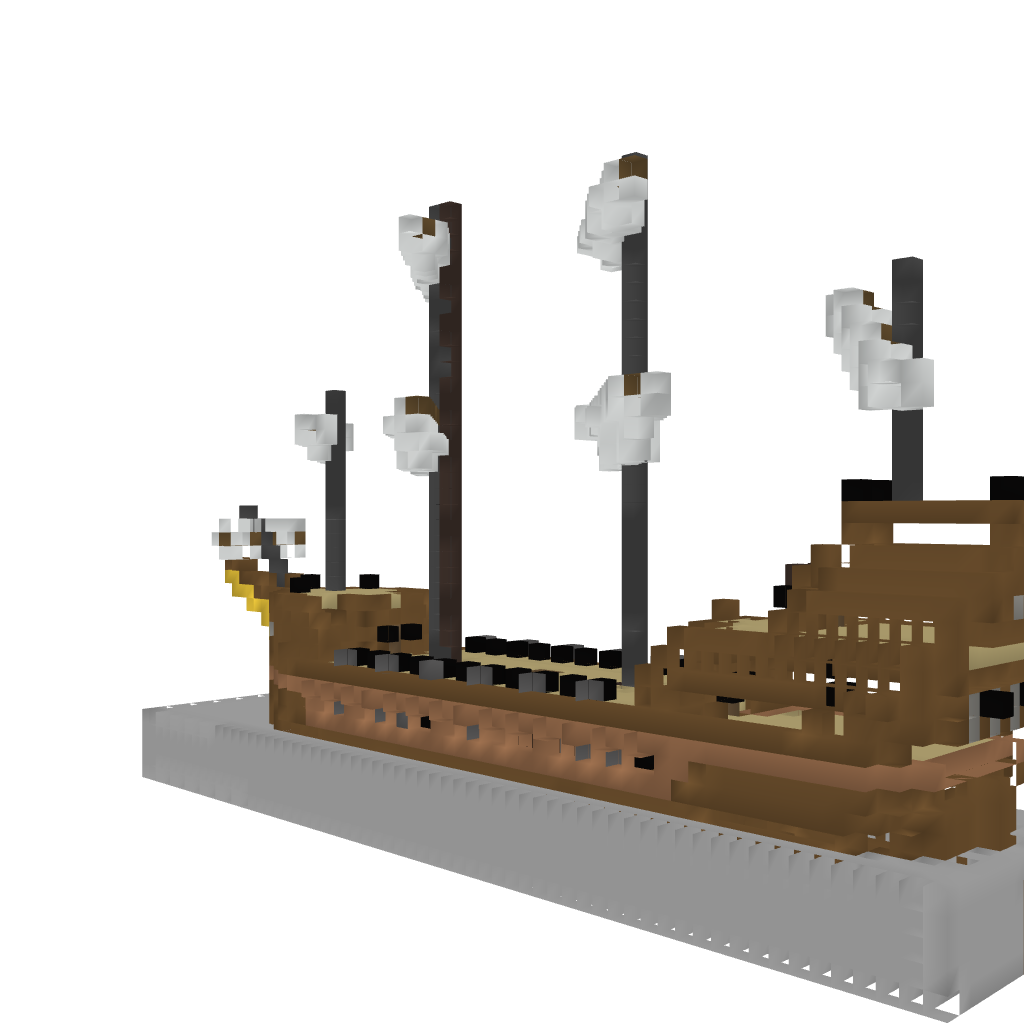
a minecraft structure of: Galleon